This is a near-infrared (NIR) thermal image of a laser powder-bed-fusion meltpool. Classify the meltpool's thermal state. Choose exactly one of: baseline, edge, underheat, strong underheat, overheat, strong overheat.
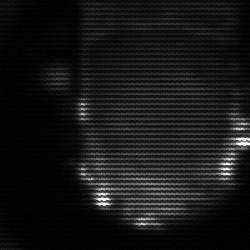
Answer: baseline